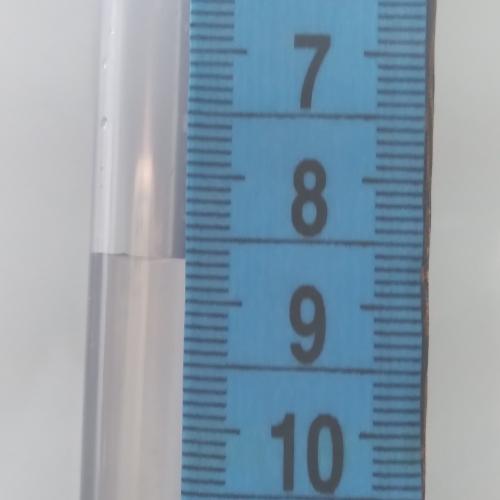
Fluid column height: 8.7 cm